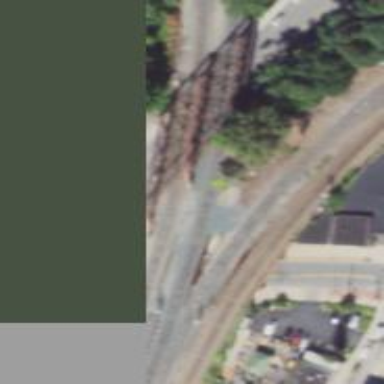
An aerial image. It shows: Railway bridge.